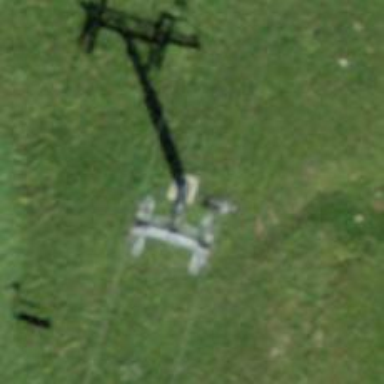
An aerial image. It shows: Pylon used for aerialway.